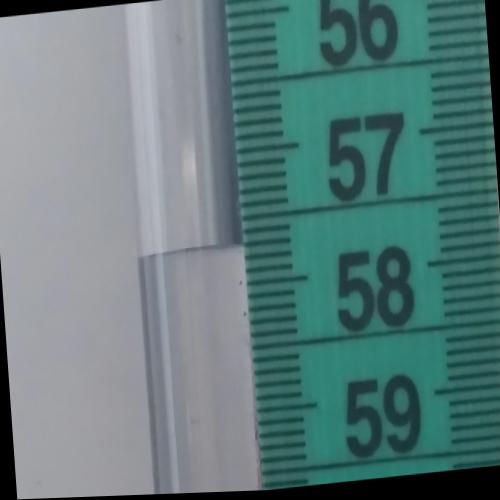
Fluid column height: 57.7 cm